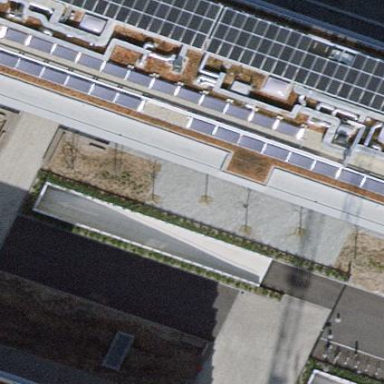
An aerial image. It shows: Solar thermal collector generator on the roof.